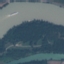
Land use / land cover: River